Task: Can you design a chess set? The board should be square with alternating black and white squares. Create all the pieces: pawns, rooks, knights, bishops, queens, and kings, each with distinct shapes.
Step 1133:
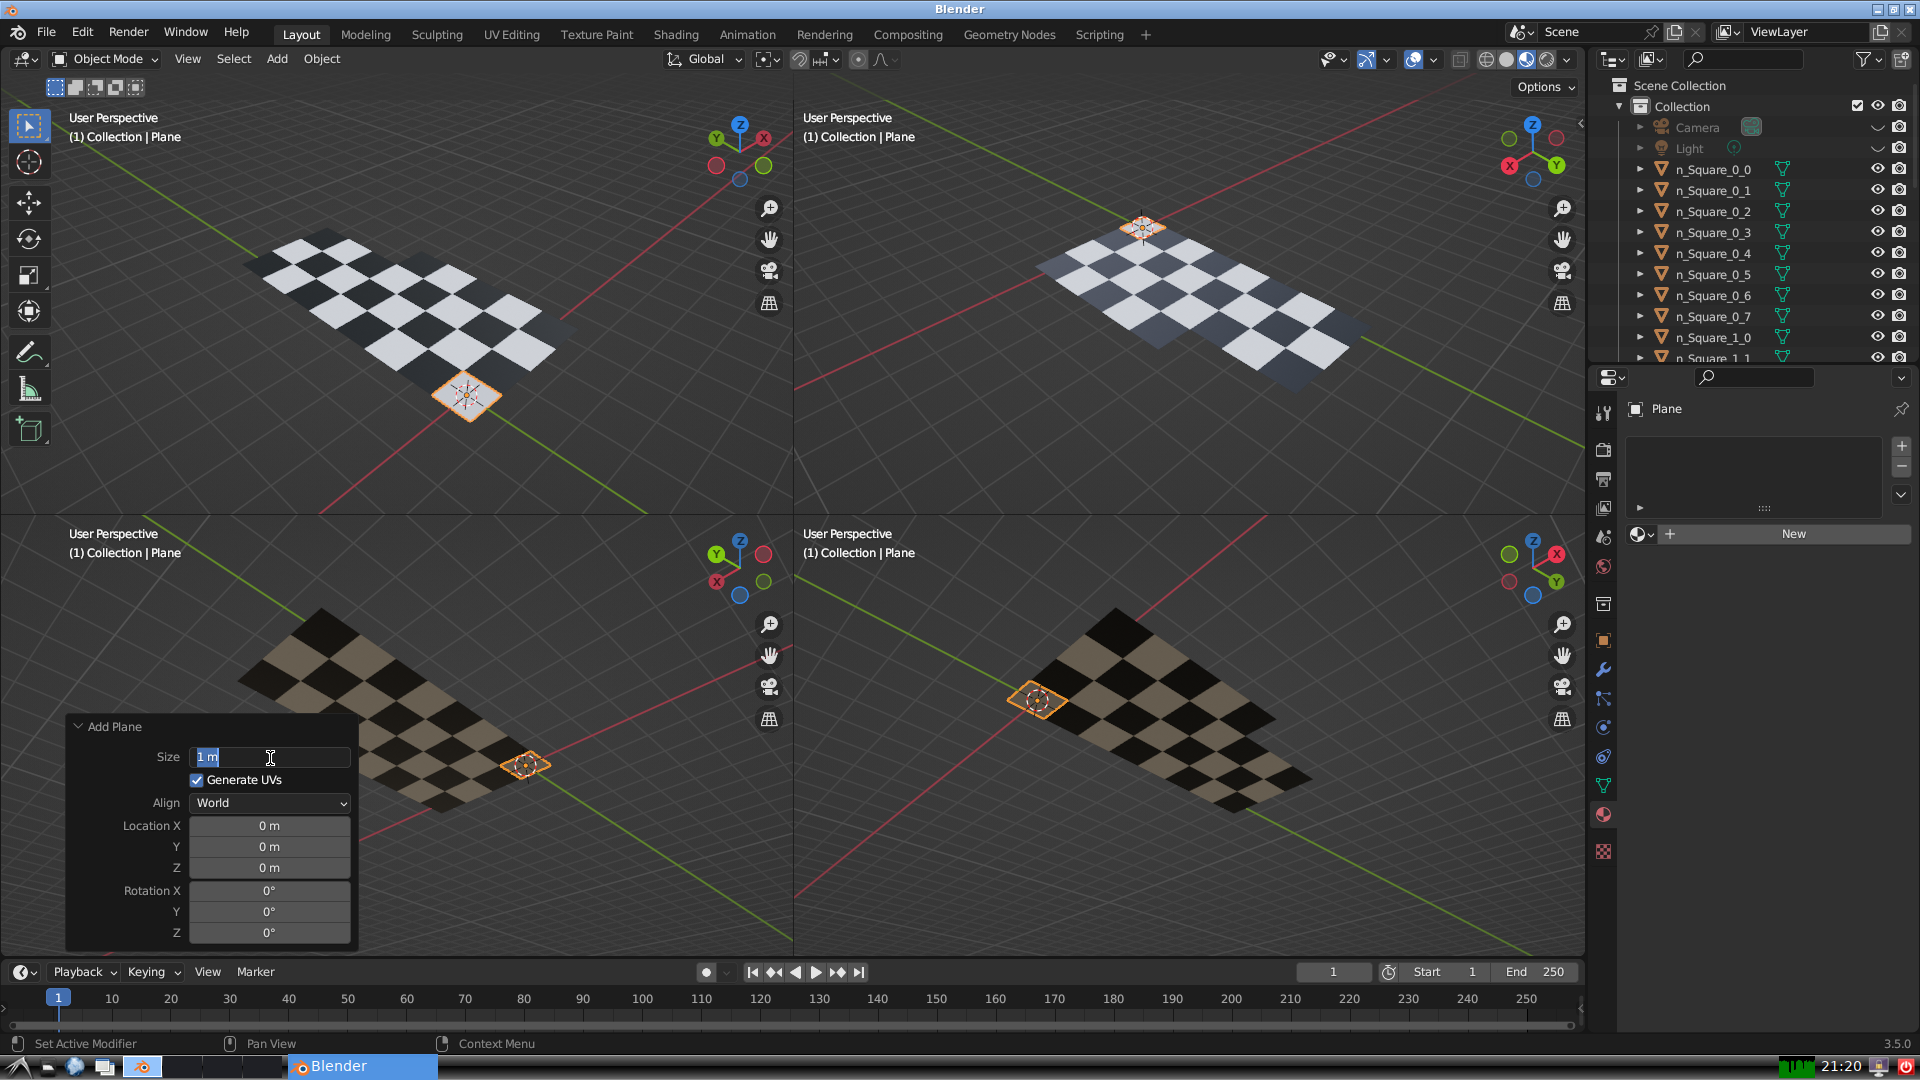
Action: input_text: 1.0